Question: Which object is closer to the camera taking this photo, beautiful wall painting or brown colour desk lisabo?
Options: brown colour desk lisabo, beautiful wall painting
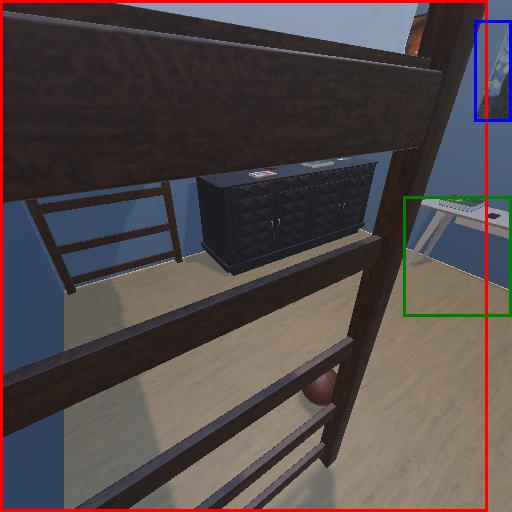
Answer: brown colour desk lisabo